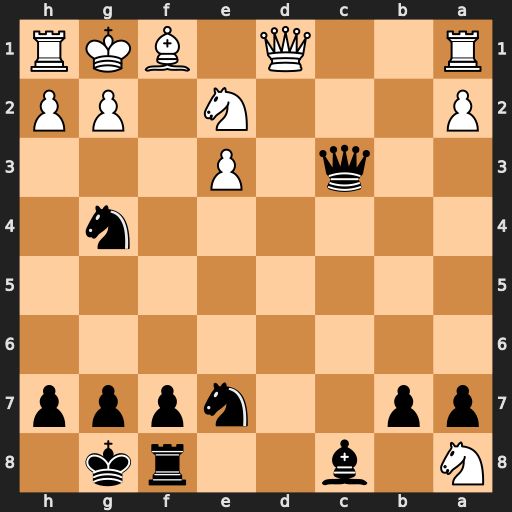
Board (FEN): N1b2rk1/pp2nppp/8/8/6n1/2q1P3/P3N1PP/R2Q1BKR
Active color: b
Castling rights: -
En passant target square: -
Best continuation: Qxe3#